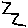
Label: zigzag